Question: I have some data stored, and want to display them as a graph like this:

How to make/build that? I really need this feature in my app.
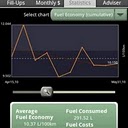
Answer: take a look at the accepted answer of this <URL>
link-summary of that post:
1. rapidandroid.org/wiki/Graphing
2. GraphView
3. Java Charts for Android
4. ChartDroid
5. AndroidPlot
6. AChartEngine